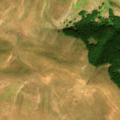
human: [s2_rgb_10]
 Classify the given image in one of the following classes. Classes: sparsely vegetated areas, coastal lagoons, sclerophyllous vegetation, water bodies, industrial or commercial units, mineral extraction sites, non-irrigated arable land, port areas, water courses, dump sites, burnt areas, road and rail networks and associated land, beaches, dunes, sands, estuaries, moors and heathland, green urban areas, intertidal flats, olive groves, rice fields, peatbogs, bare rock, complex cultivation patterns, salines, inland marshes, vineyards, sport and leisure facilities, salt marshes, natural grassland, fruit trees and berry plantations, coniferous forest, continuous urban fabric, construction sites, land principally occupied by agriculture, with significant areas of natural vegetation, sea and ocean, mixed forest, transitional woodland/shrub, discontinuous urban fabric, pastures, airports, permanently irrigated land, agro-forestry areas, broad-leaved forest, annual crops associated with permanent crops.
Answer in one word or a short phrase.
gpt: broad-leaved forest, natural grassland